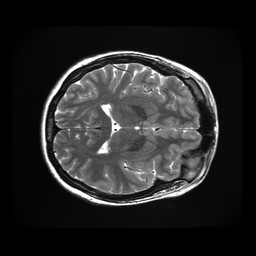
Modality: T2w
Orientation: axial
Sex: female
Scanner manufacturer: ge
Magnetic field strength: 3 T
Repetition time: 5 s
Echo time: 0.1022 s